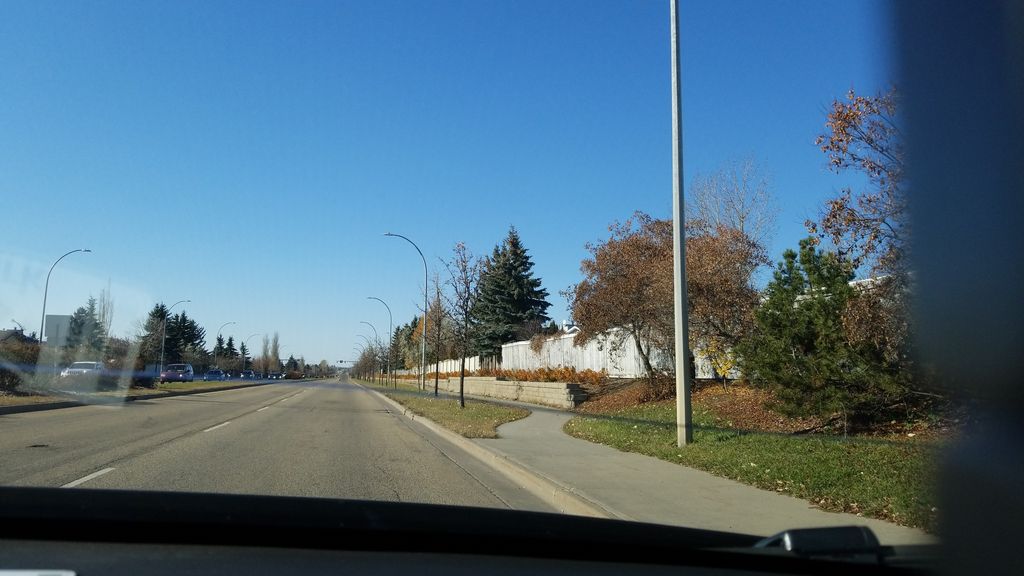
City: edmonton